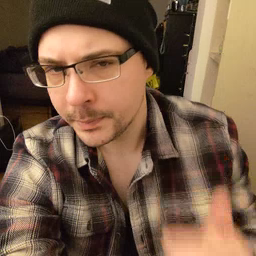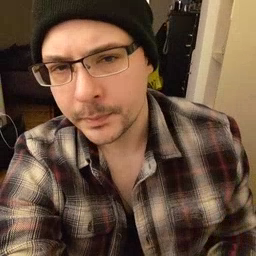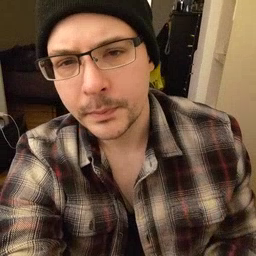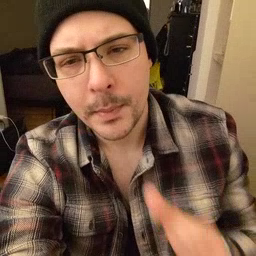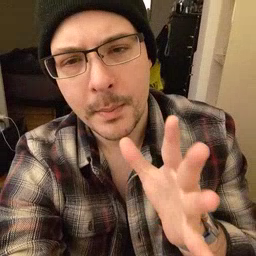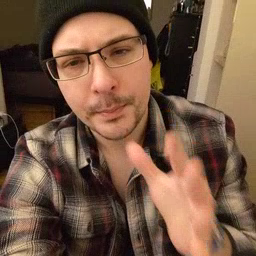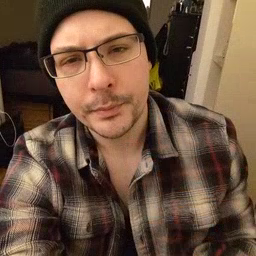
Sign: mom